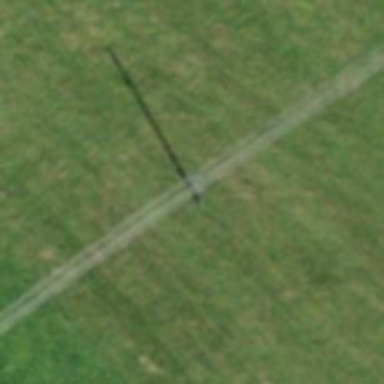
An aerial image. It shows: Minor power line.